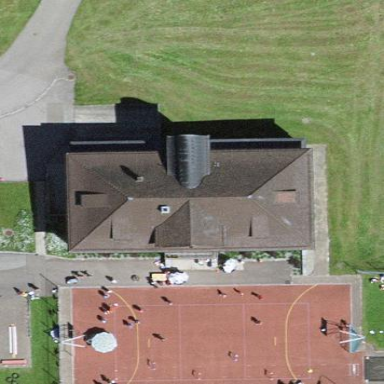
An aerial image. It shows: Kindergarten building.